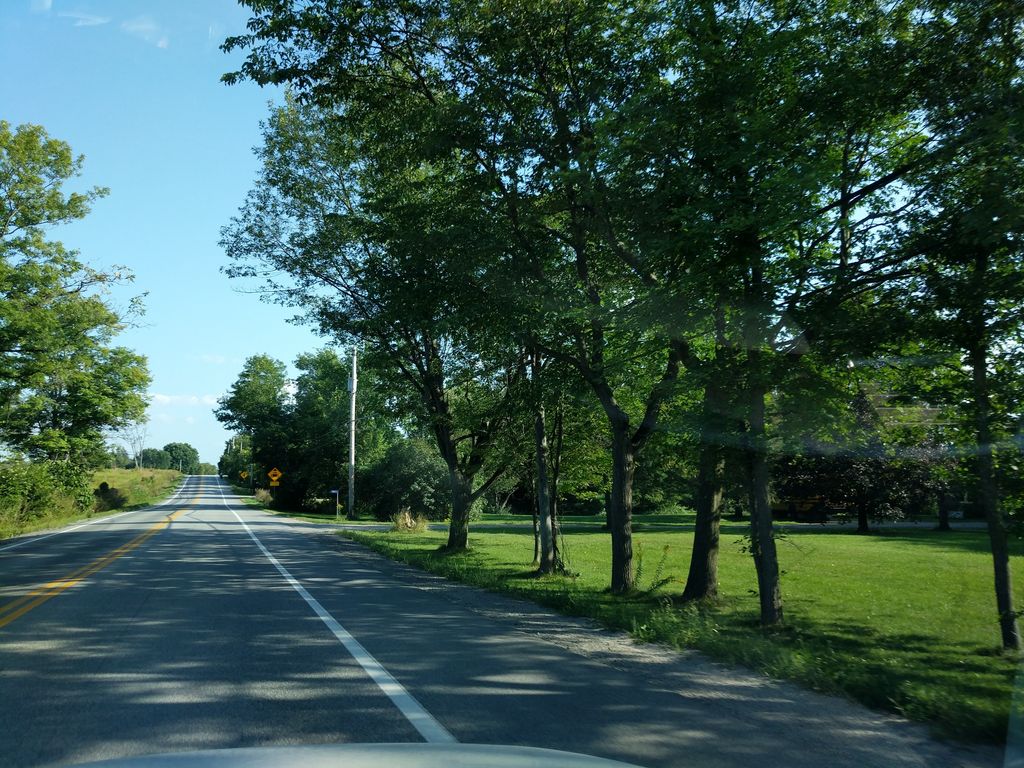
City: ottawa-gatineau